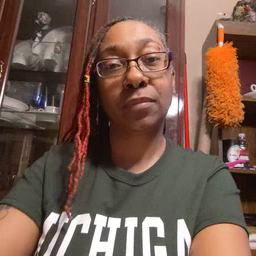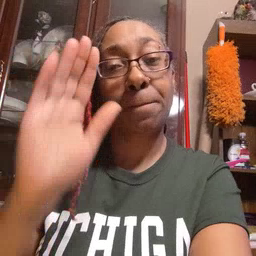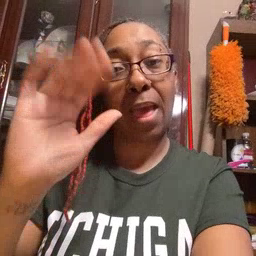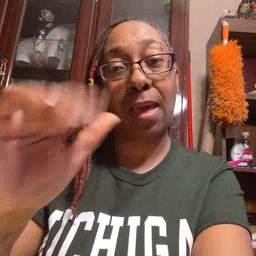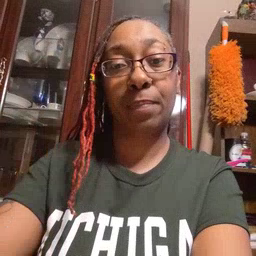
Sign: bye